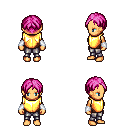
a pixel art fantasy rpg character, female body template, human, tanned skin, gold chest armor, metal pants, pink parted hairstyle, white cloth bracers, four views (front, back, left, right), 2x2 character sprite sheet, small pixel art, hard edges, no anti-aliasing